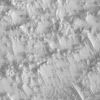
Atmospheric dust classification: not_dusty